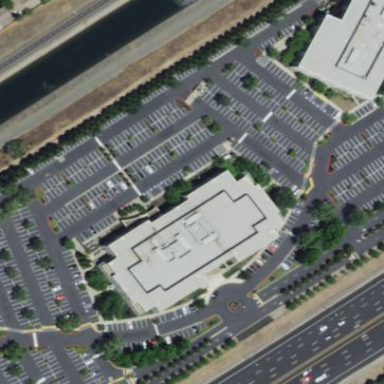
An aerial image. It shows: Building.